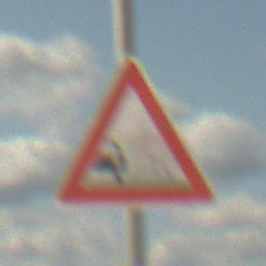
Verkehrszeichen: SplittSchotter
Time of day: Midday
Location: Outdoor (Beach)
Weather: PartlyCloudy
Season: NotSpecified
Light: Natural